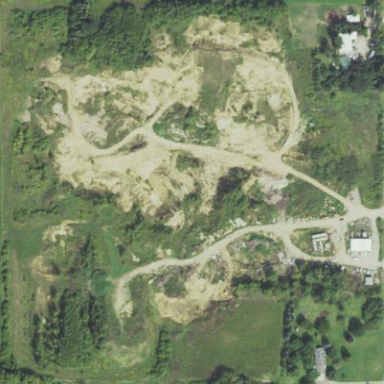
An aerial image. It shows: Quarry area.